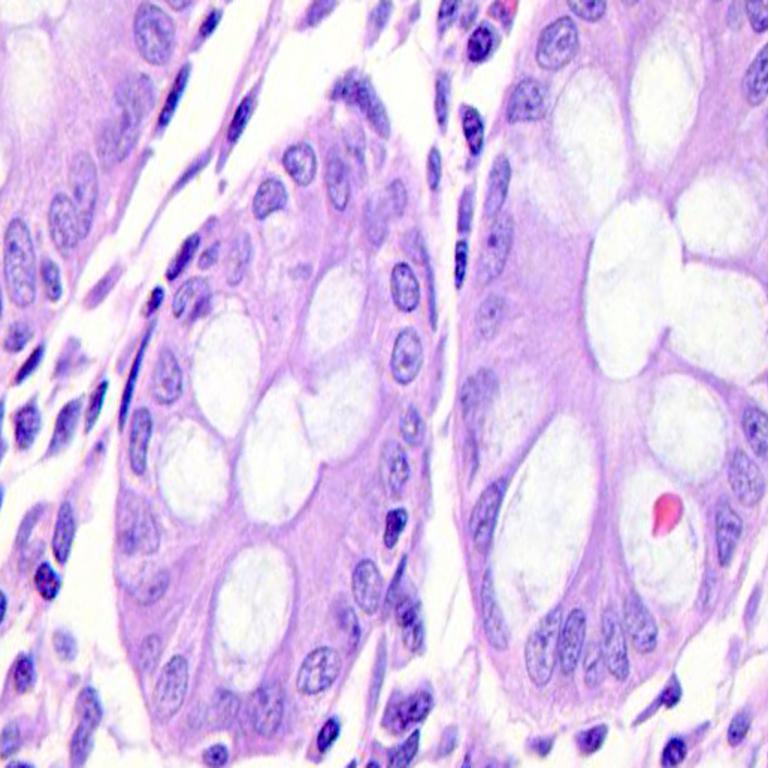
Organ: colon
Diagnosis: benign